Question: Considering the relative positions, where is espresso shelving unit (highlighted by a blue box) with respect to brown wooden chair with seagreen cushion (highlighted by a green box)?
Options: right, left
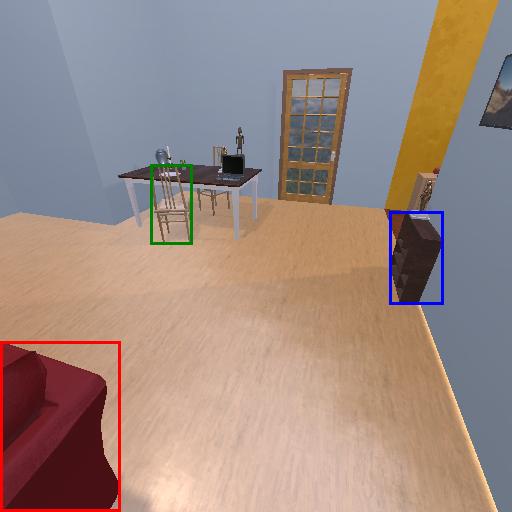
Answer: right